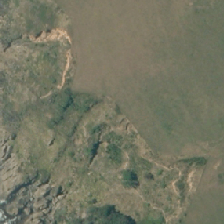
Land cover: manuka_kanuka